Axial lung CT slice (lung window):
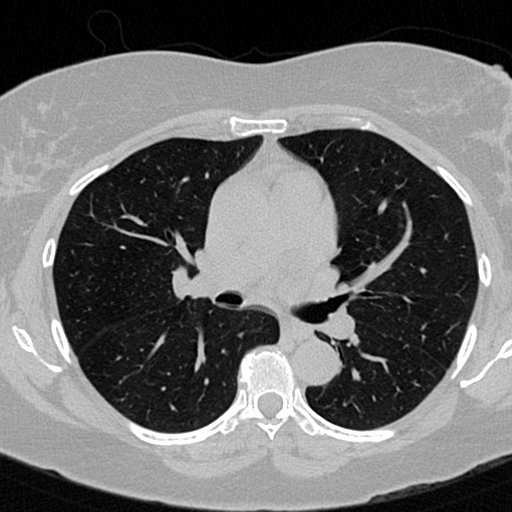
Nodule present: no